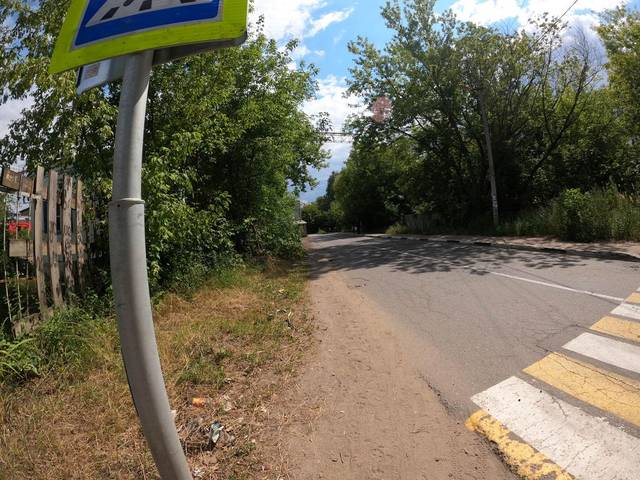
Region: Russia
Coordinates: 55.556, 38.247